Question: all
I am wonder if it is possible to use javascript or html to make a spinner on the header when a button is clicked.
I am using the $.ajax function and everytime it post a request to a php url, I am hoping that it the header would spin. See Image attached to see what spinner I mean
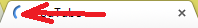
Answer: you could do this:
'''
<html>
<head>
<title>my page</title>
<link id="my_ico" rel="icon" href="path to your ico image">
</head>
</html>
'''
then you can change the ico path on ajax load
'''
$.ajax({
url: "something",
before: function(){
$('#my_ico').attr('href', "path to spinner image");
}
# the rest of your ajax params
});
'''
I would warn that this isn't really ideal behavior as it is disingenuous to indicate to the user that the page is reloading when it actually is not.